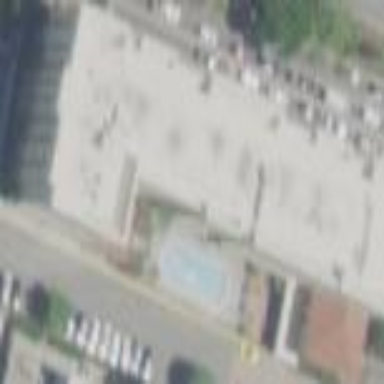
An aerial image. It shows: Hotel building.